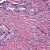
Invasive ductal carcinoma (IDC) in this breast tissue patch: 1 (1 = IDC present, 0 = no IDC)